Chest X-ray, PA view. Patient: 34 years old, sex F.
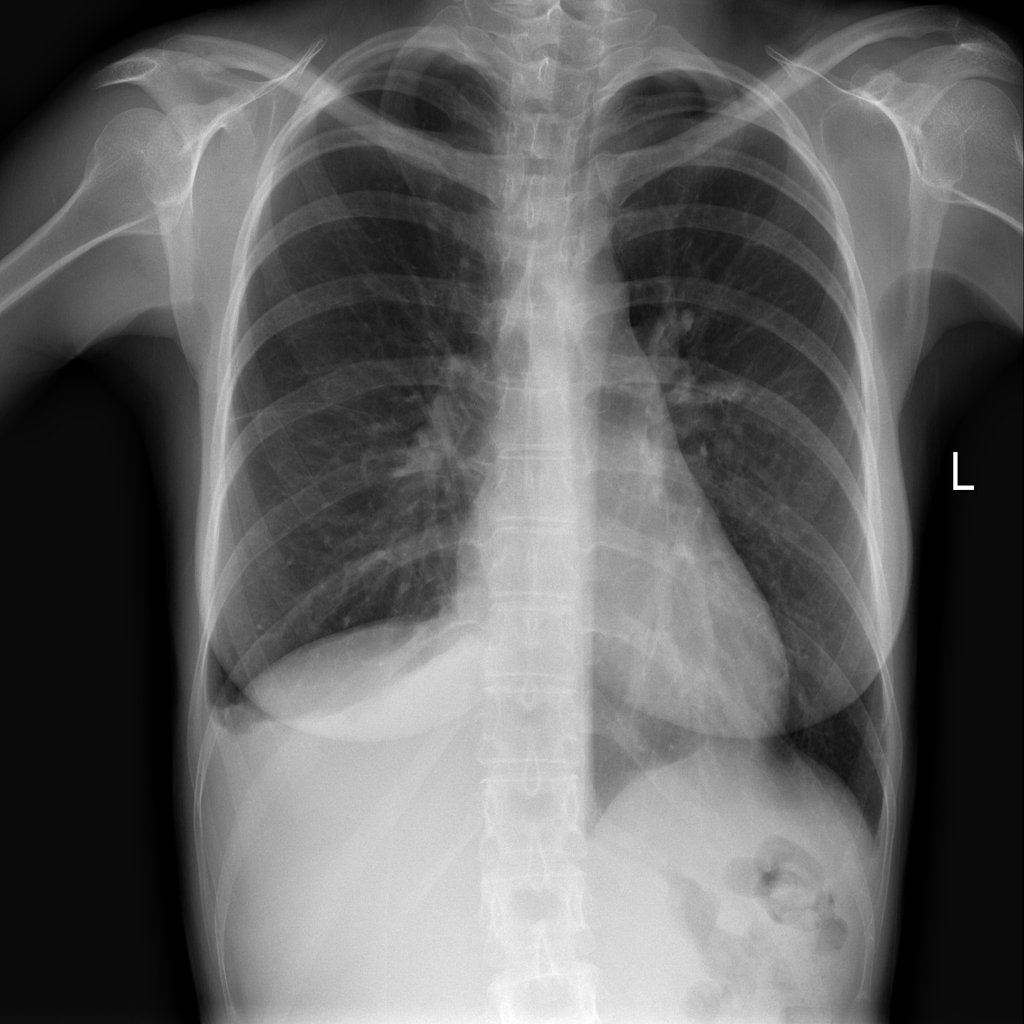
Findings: No Finding